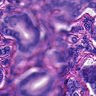
Metastatic tissue present: yes